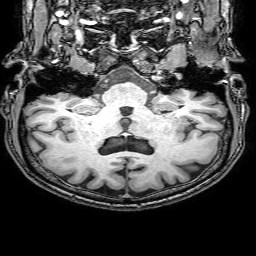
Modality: T1w
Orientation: sagittal
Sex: male
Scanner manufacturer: philips
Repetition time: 0.008108 s
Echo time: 0.00371 s